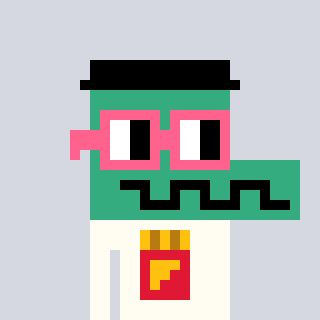
a pixel art character with square pink glasses, a crocodile-shaped head and a grayscale-colored body on a cool background